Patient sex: M
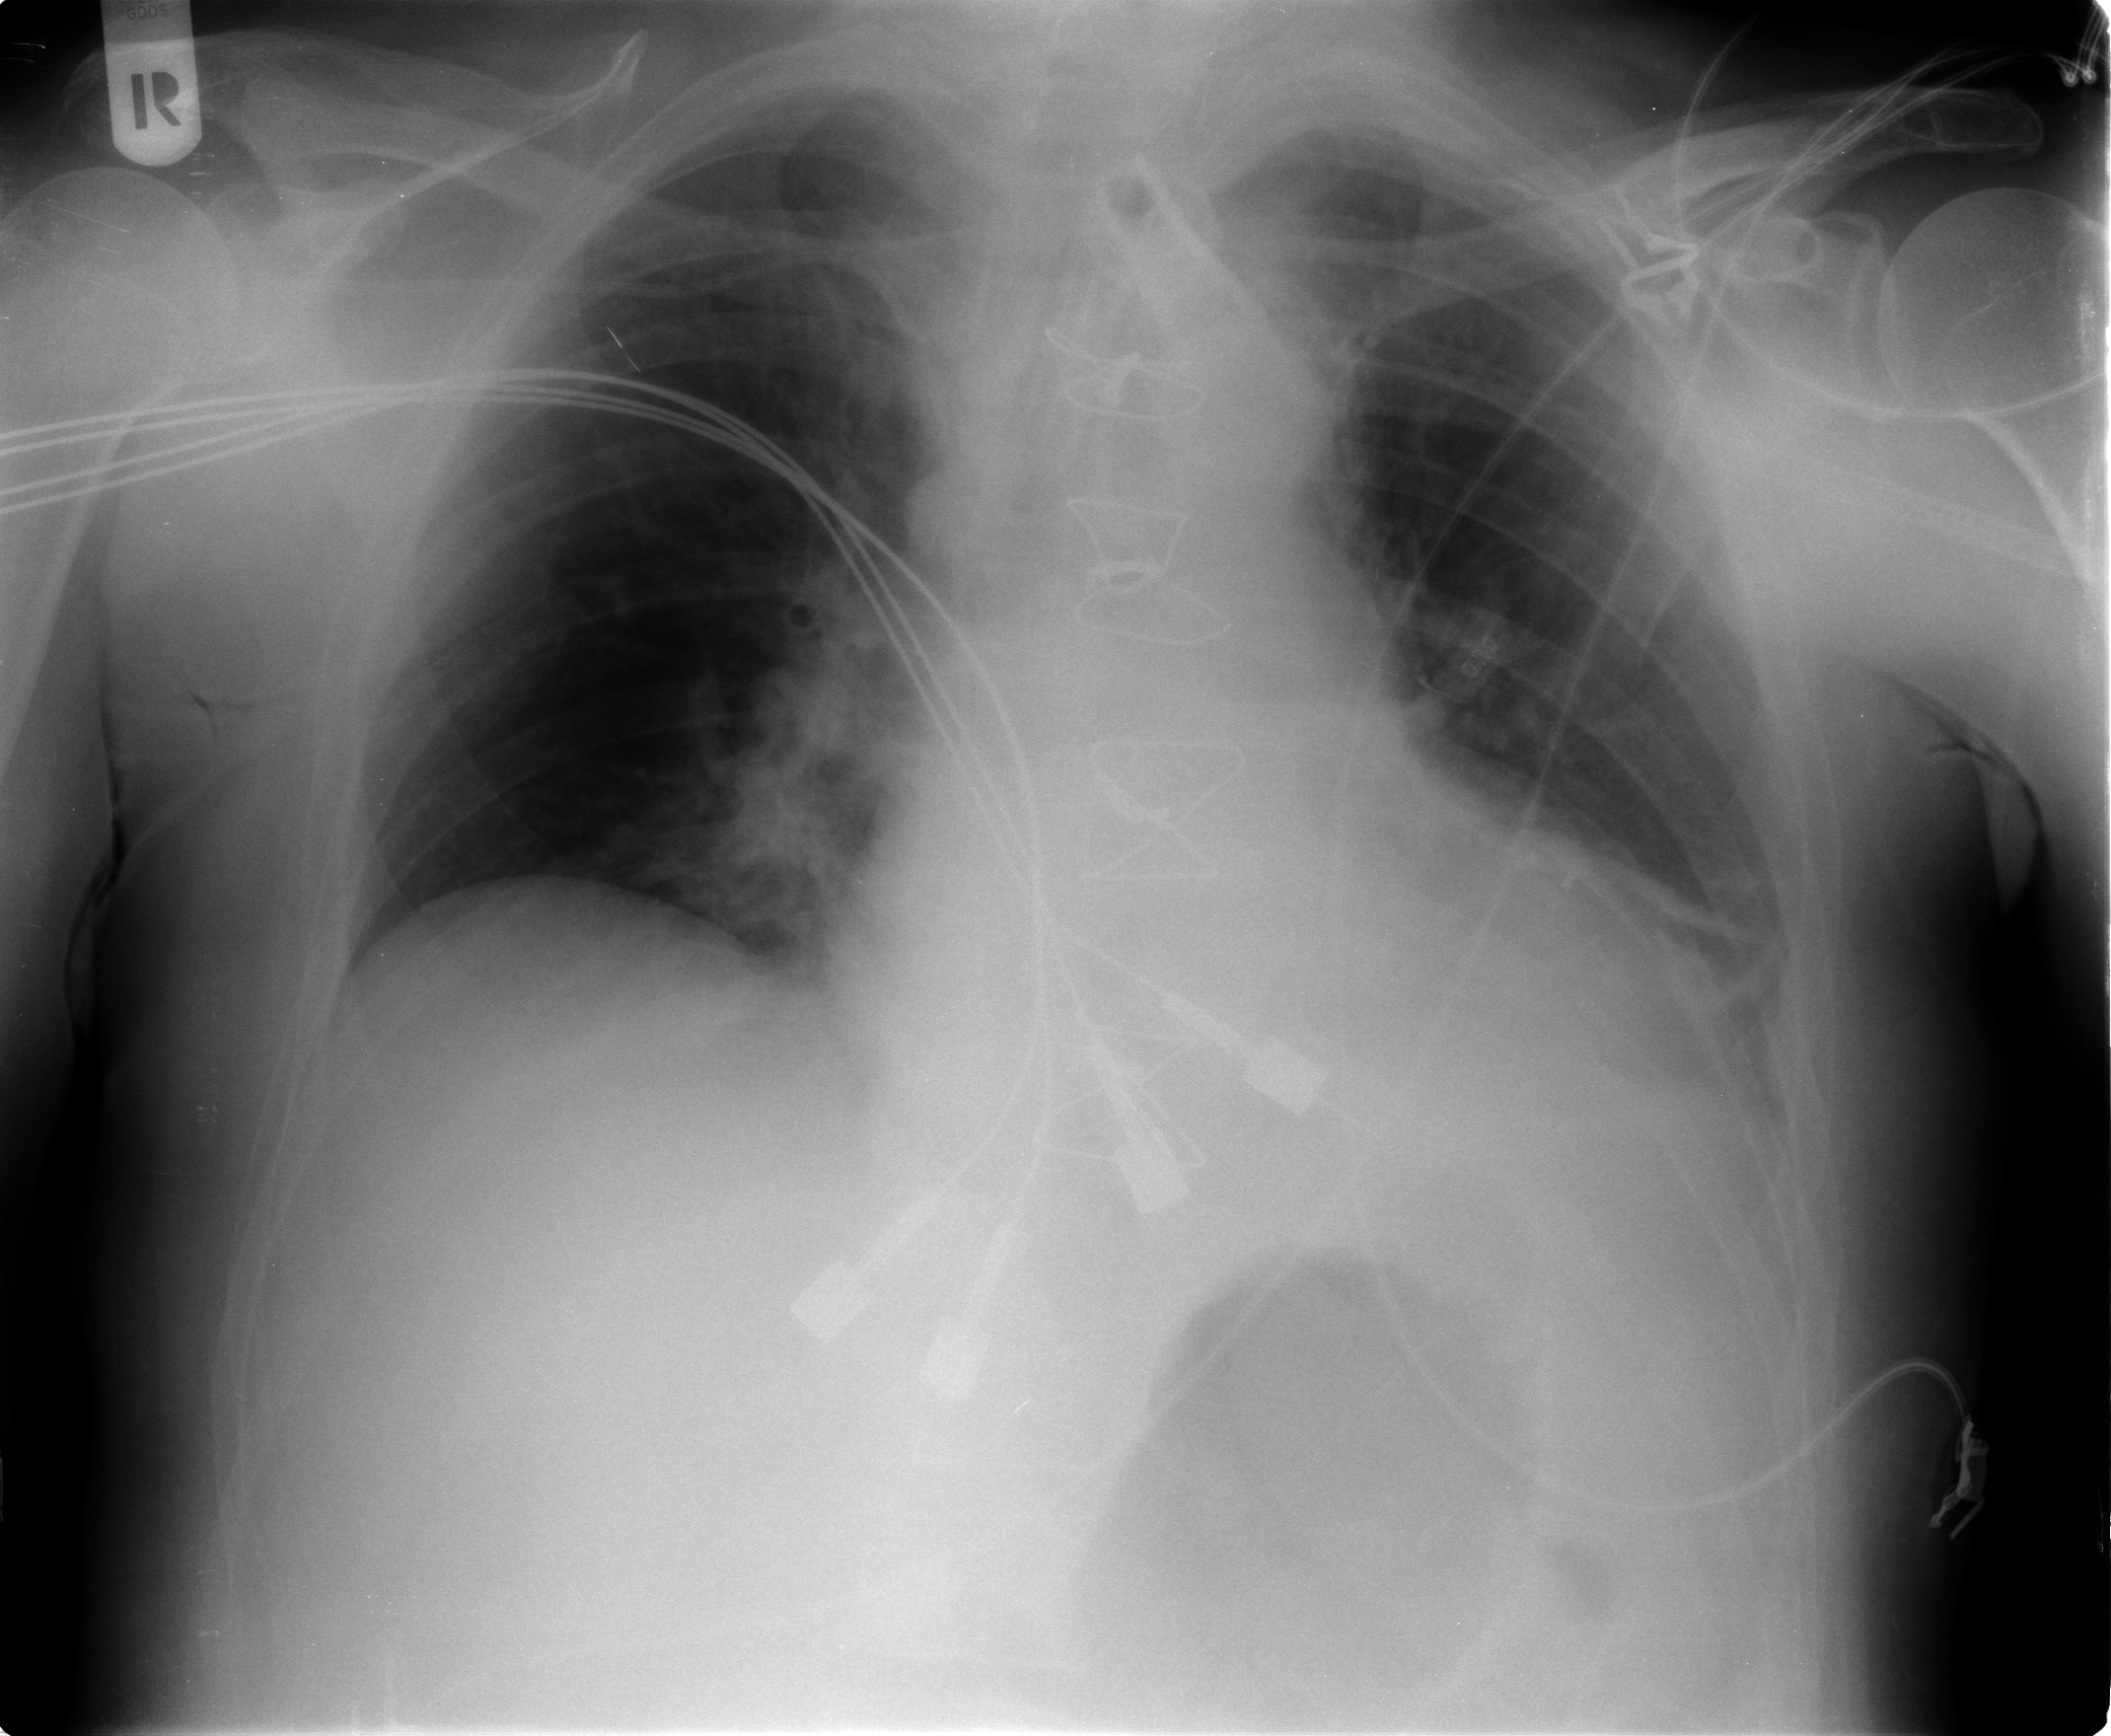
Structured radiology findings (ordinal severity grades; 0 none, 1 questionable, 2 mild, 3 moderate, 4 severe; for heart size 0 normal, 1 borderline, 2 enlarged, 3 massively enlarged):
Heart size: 0
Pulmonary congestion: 0
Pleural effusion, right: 0
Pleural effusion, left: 2
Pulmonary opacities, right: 0
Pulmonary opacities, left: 0
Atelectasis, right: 0
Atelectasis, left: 2